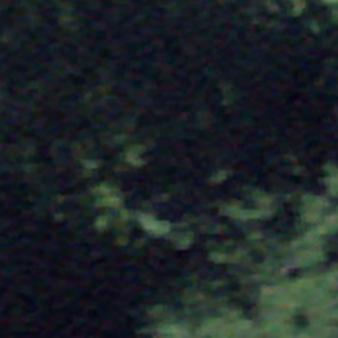
Label: other